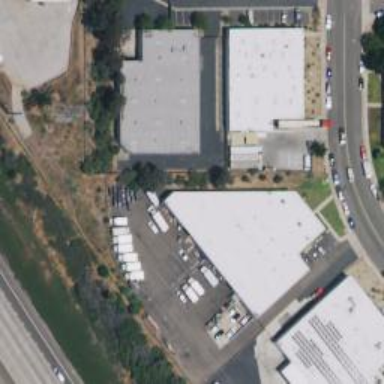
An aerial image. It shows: Industrial building.